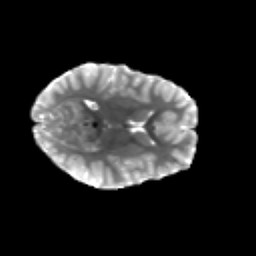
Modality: T2w
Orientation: axial
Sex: female
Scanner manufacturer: siemens
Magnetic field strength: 3 T
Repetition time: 5 s
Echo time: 0.071 s